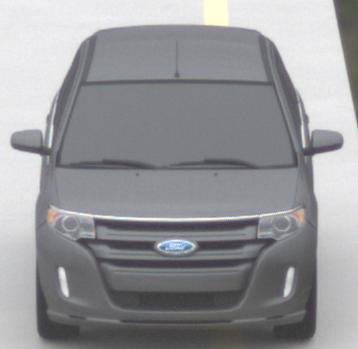
Make: Ford
Model: Edge
Detailed model: Gen. 1 Facelift
Model produced from: 2010
Model produced until: 2015
Doors: 5
Color: gray
Road condition: dry road
Daytime: midday
Contrast: low contrast